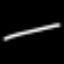
Label: line